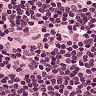
Metastatic tissue present: no